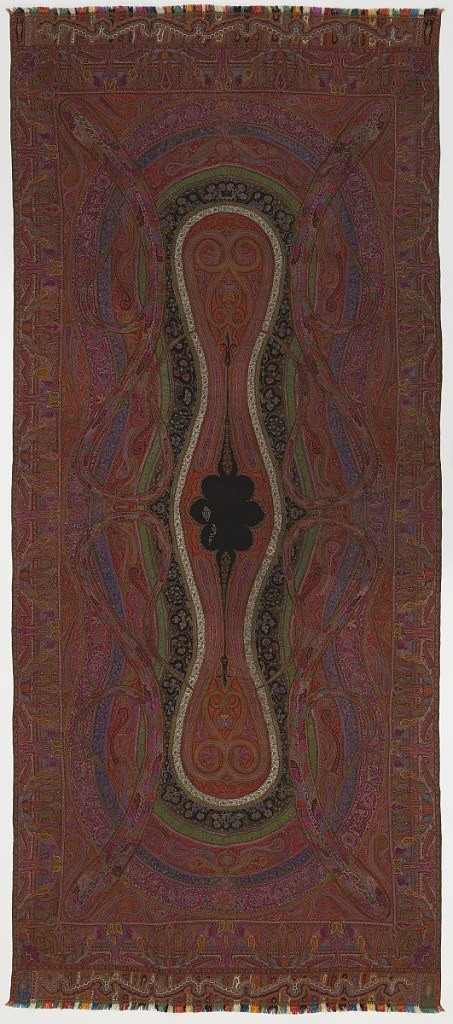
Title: Shawl
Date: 1850–1870
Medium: wool Technique: plain and interlocked twill tapestry; pieced together Label: plain and interlocked wool twill tapestry, pieced together
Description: Long rectangular field with lobed black central medallion with two dealer's marks embroidered in white silk. Great variety of intertwining floral bands and fields and very attenuated curling cones.